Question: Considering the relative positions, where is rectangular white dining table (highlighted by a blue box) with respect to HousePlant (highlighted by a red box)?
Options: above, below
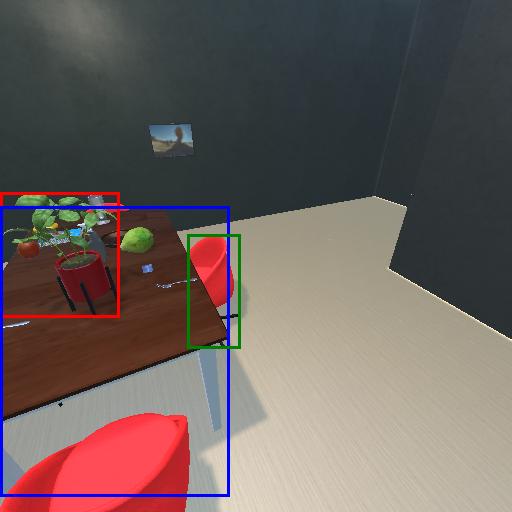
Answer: above